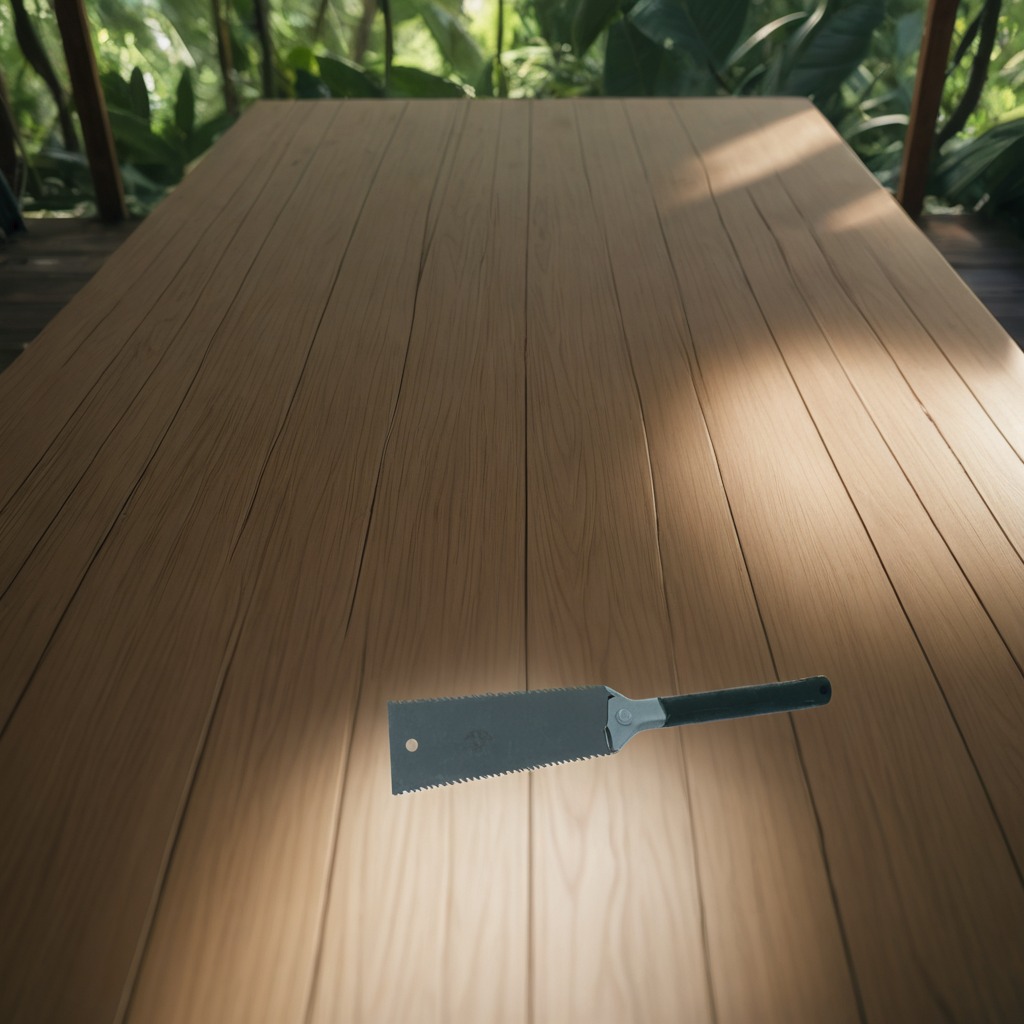
A metal saw is lying on the wooden table.